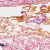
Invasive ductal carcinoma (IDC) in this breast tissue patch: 0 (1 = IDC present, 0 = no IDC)